Aerial crown-view tile of a tropical tree (Barro Colorado Island, Panama), acquired 20250414:
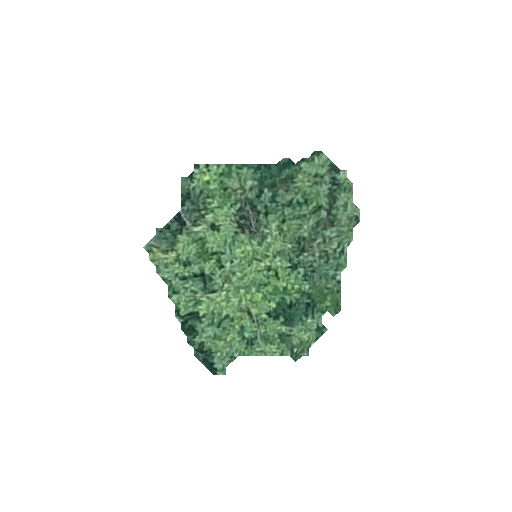
Species: Cavanillesia platanifolia
GBIF accepted scientific name: Cavanillesia platanifolia
Crown area: 48.459 m²